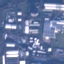
Label: Industrial